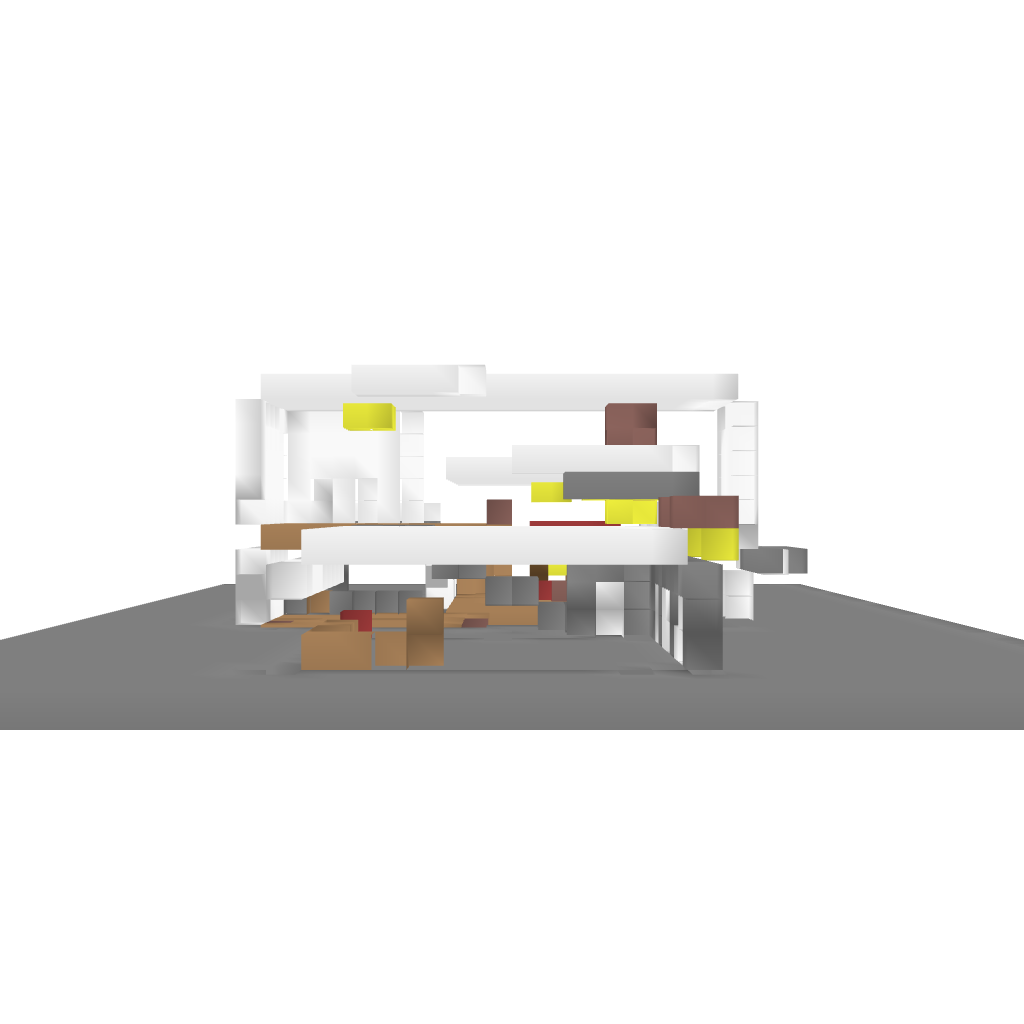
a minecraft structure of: Another modern villa bad low quality